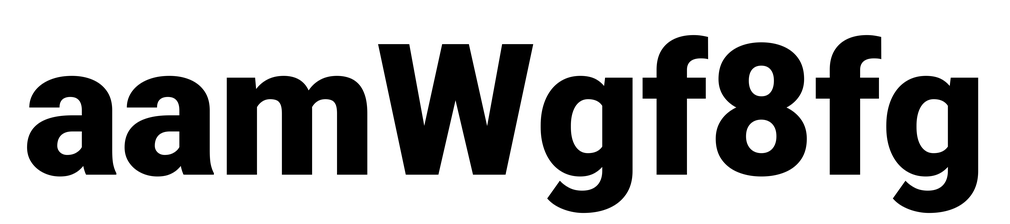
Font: Roboto_Black